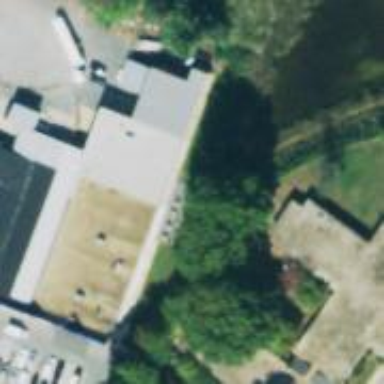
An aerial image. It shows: Building that serves as bar.